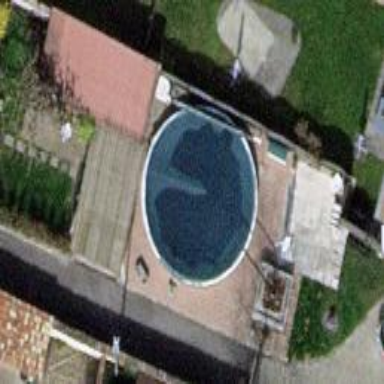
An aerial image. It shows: Outdoor swimming pool on leisure land.